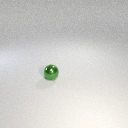
small green metal sphere